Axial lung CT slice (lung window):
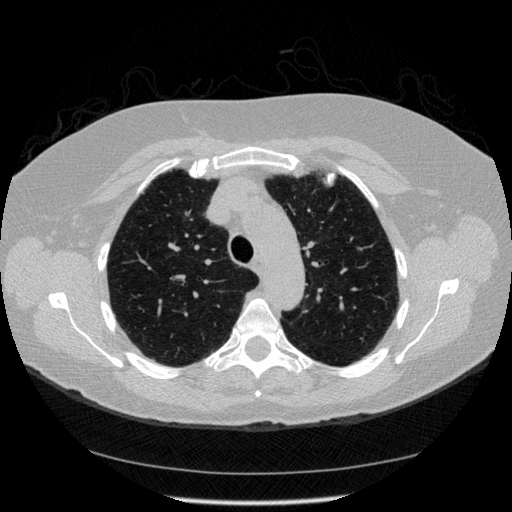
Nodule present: no